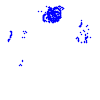
Particle: proton